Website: apple
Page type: billing-address
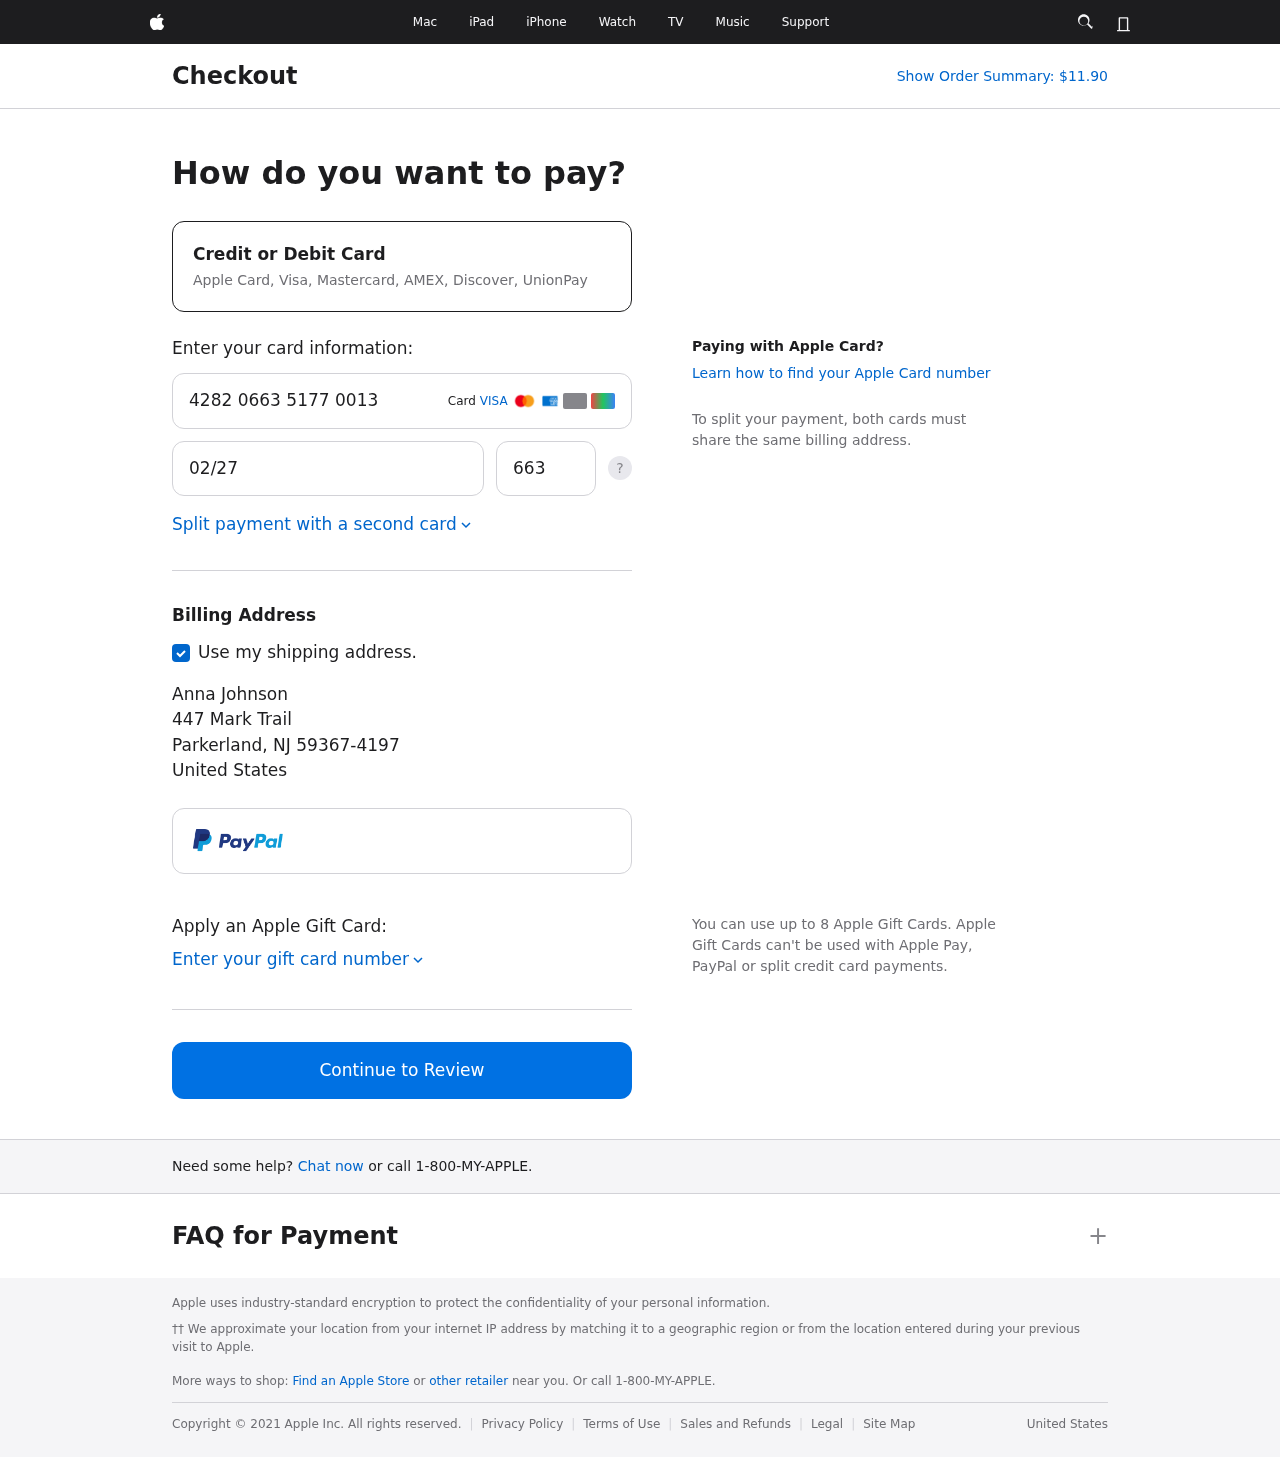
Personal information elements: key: PII_CARD_CVV
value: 663
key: PII_CARD_EXPIRY
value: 02/27
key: PII_CARD_NUMBER
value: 4282 0663 5177 0013
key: PII_CITY
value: Parkerland
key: PII_COUNTRY
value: United States
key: PII_FULLNAME
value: Anna Johnson
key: PII_POSTCODE_FULL
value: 59367-4197
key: PII_STATE_ABBR
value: NJ
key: PII_STREET
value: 447 Mark Trail
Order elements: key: ORDER_TOTAL
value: Show Order Summary: $11.90